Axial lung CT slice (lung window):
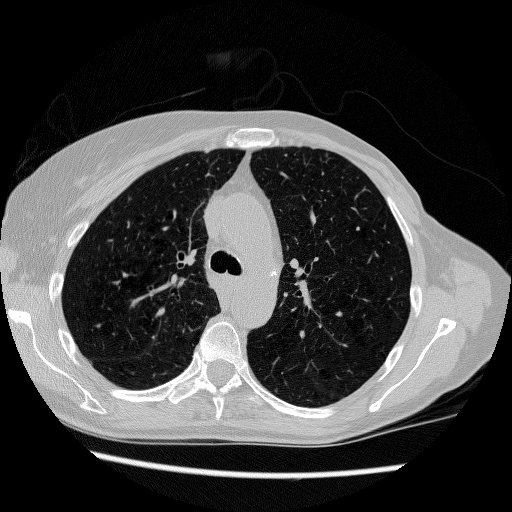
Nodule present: no